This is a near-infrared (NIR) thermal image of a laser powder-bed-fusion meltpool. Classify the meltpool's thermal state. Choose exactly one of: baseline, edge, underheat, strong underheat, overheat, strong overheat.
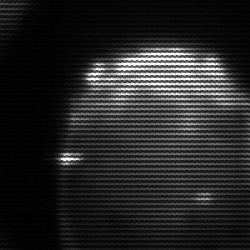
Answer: edge